Interaction volume radius: 5 \u00c5
Interaction volume height: 25 \u00c5
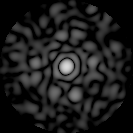
Disorder parameter: 0.8225